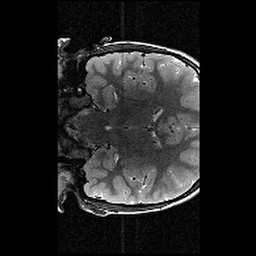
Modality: T2w
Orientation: coronal
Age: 9
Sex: female
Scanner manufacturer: siemens
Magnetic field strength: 3 T
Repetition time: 9.23 s
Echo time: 0.067 s